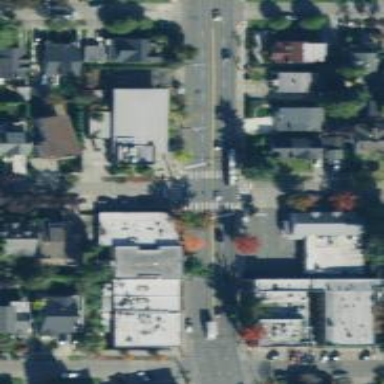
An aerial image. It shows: Marked asphalt footway with zebra crossing.